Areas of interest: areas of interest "Basketball Arena"
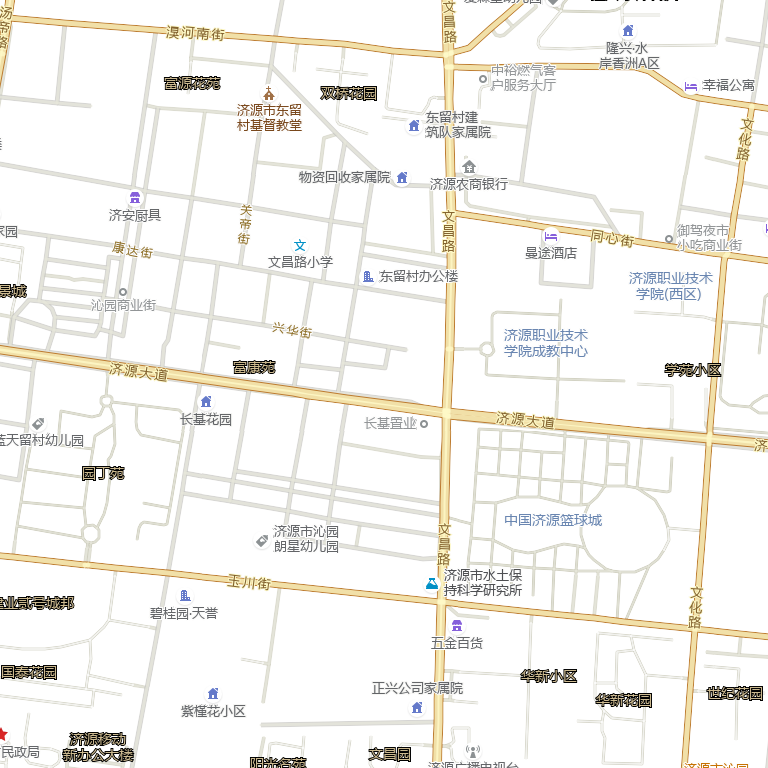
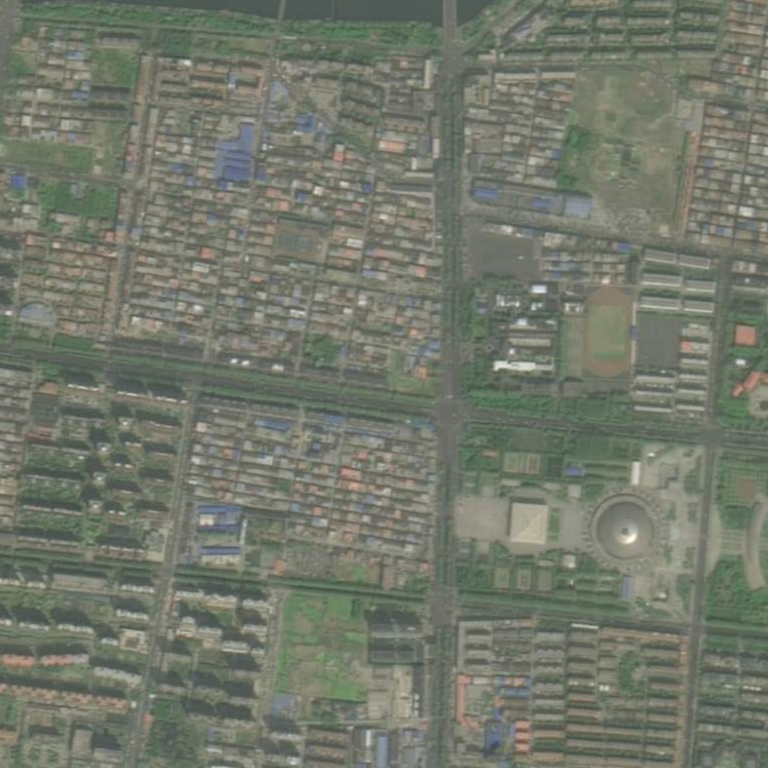